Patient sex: M
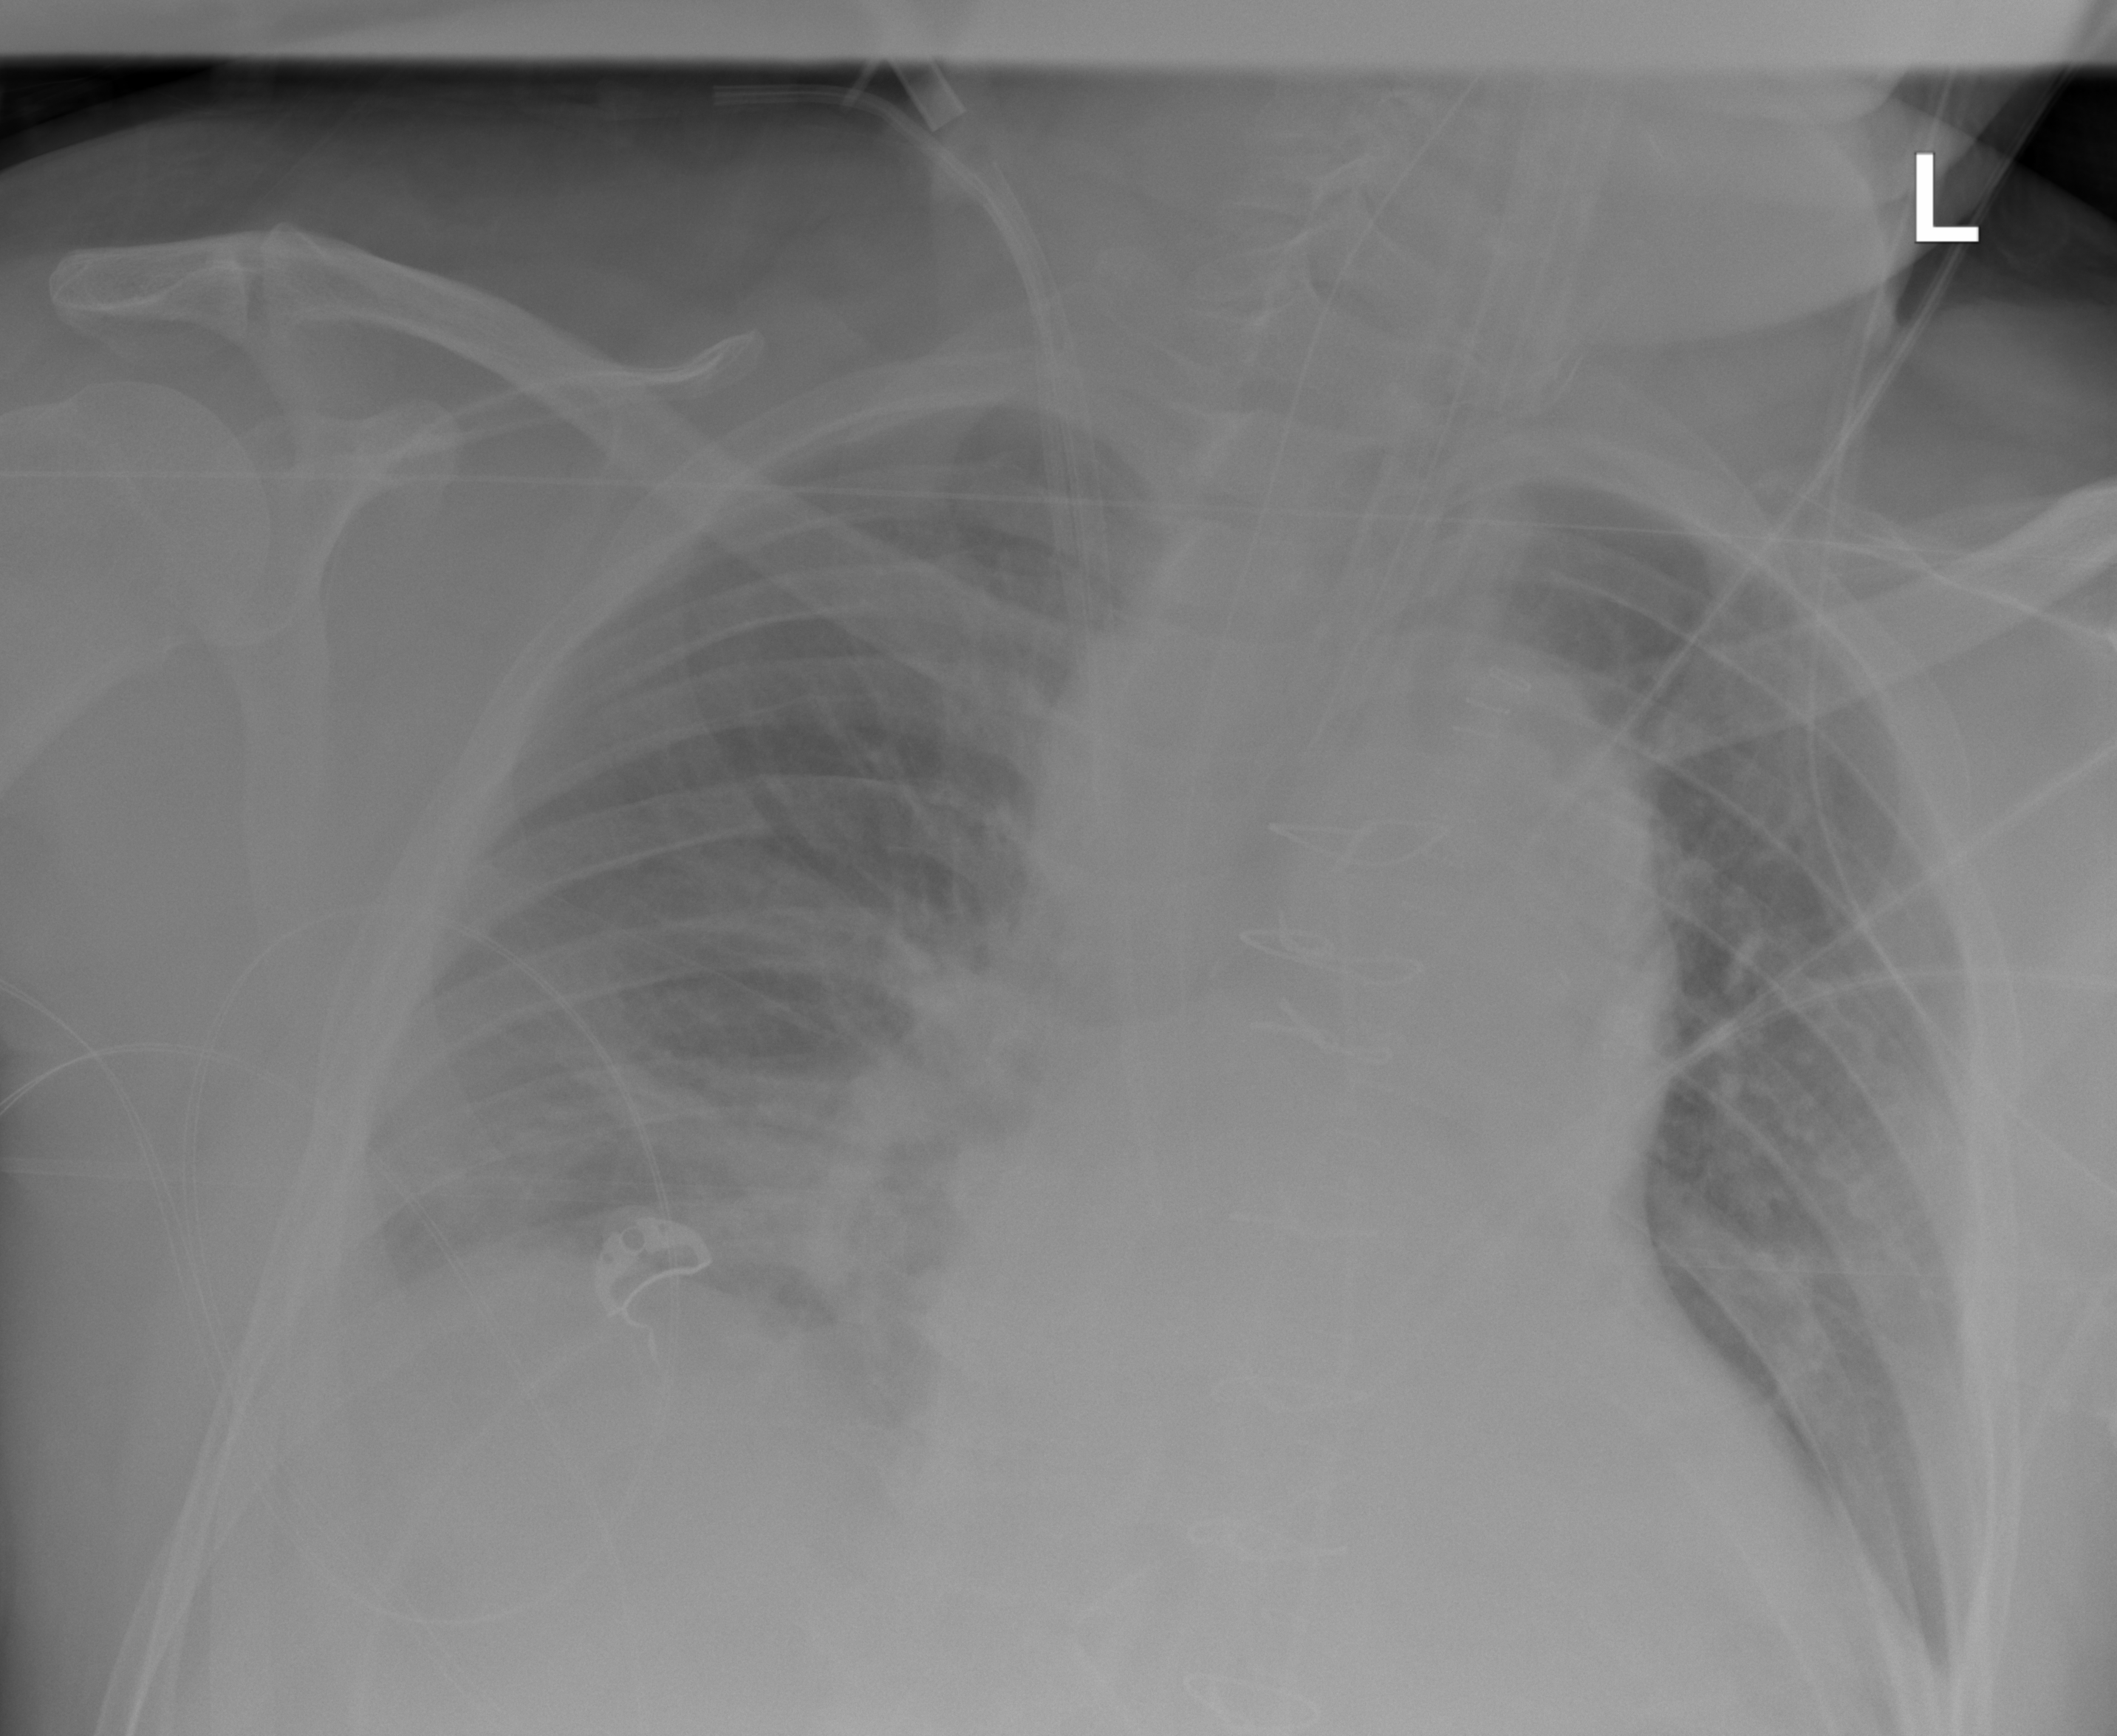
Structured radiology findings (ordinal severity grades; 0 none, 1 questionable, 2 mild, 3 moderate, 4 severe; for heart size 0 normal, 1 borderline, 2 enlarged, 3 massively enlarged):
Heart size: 1
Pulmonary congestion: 0
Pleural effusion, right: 2
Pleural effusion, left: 0
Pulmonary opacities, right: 0
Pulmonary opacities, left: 0
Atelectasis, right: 2
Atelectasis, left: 0